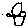
Label: bird